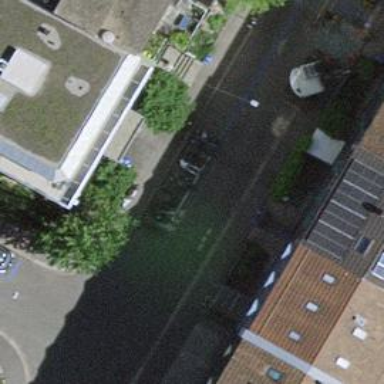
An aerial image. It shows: Bicycle parking area.